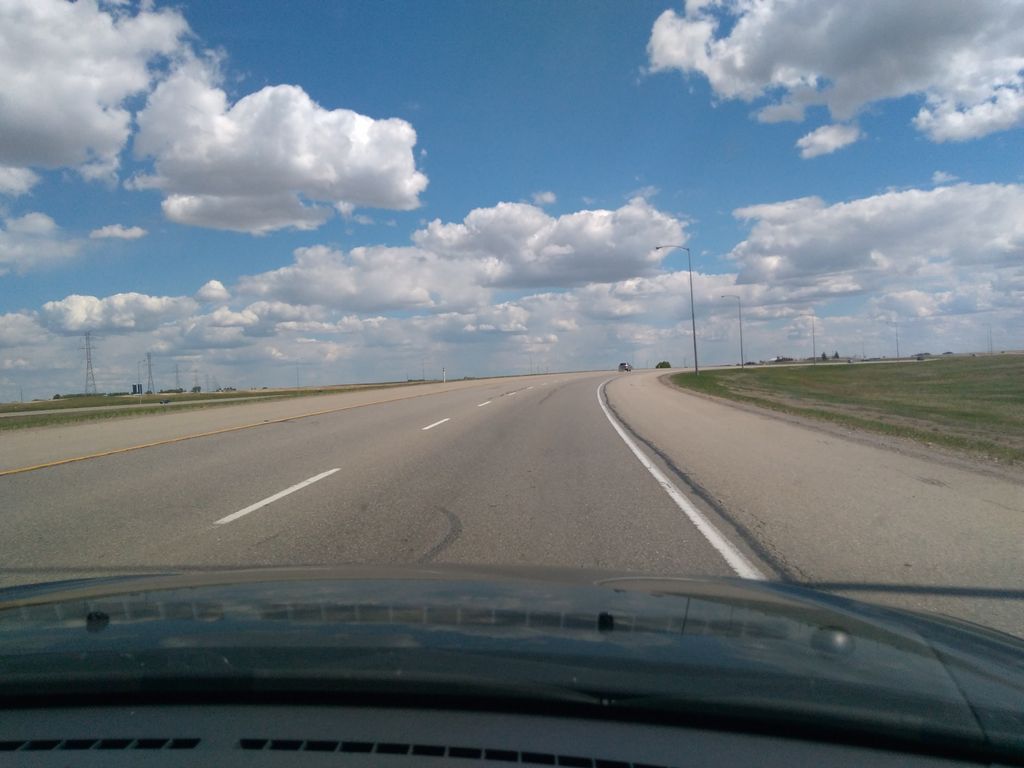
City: calgary